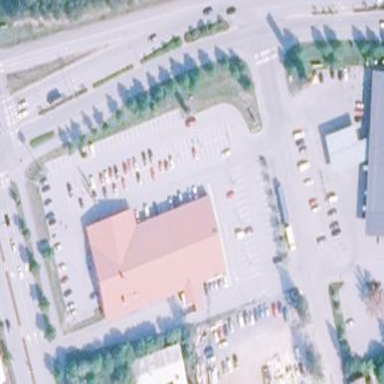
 and the building itself is colored gray."